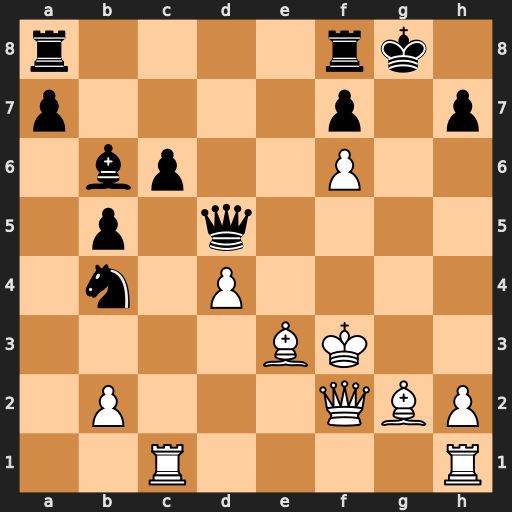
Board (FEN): r4rk1/p4p1p/1bp2P2/1p1q4/1n1P4/4BK2/1P3QBP/2R4R
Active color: w
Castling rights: -
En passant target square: -
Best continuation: Ke2 Qh5+ Bf3